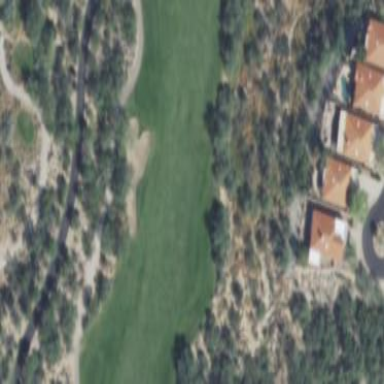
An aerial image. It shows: Rough area on grassy golf course.